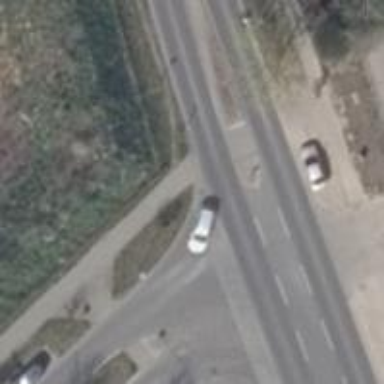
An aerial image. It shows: Unmarked crossing with pedestrian island.